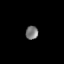
Tissue: lung
Cell type: Epithelial cells
Senescence score: 0.2322
Nuclear area (px): 165
Mean DAPI intensity: 121.667